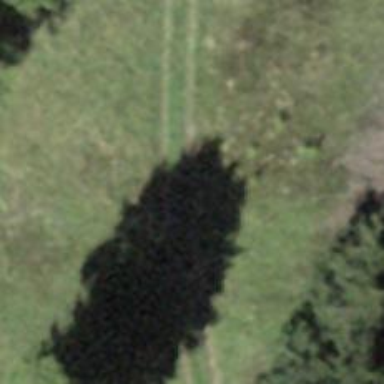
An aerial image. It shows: Gravel track with track type of grade3.